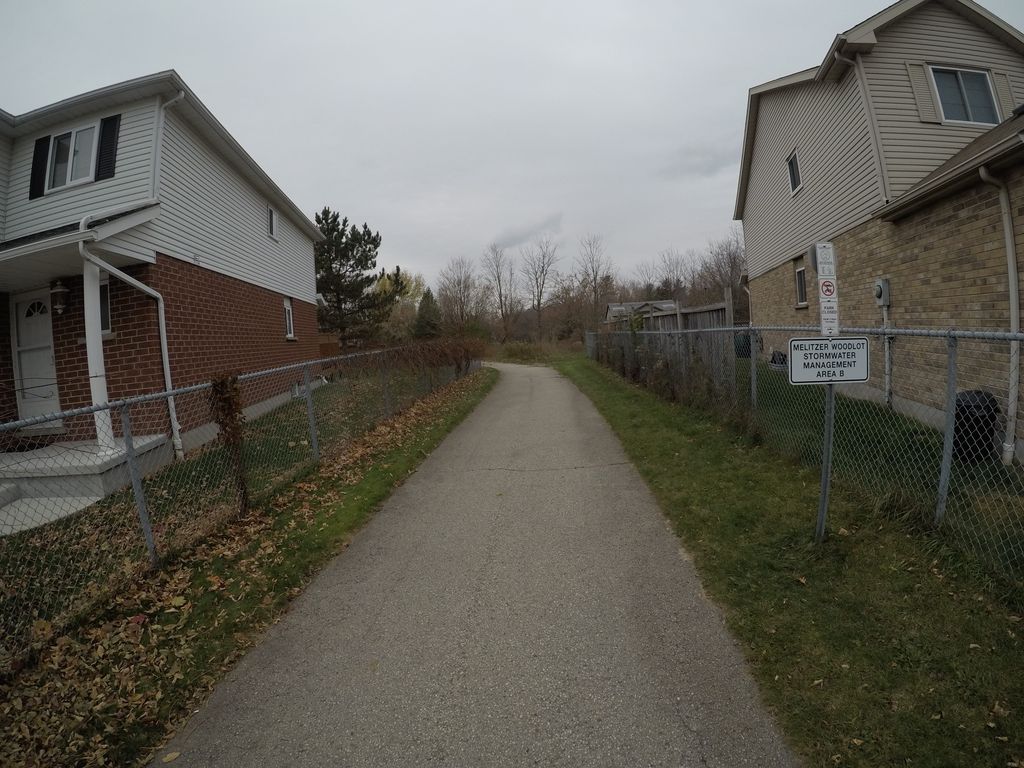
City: kitchener-waterloo